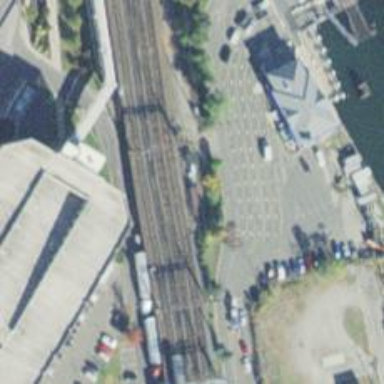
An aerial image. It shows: Railroad crossover.